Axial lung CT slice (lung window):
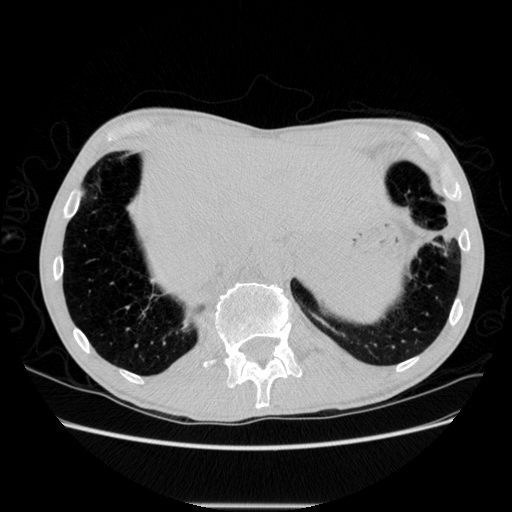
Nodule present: no